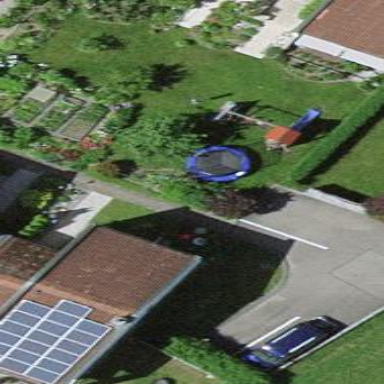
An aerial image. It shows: Simple house.